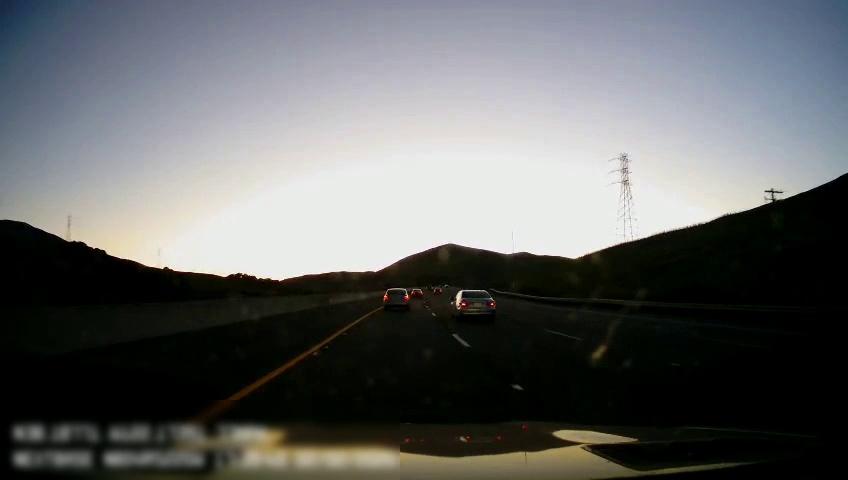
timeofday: Day
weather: Sunny
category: Drivable Space
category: Vehicles | Car
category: Vehicles | Car
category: Vehicles | Car
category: Lanes | Alternate Lane
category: Lanes | Current Lane
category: Lanes | Current Lane
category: Lanes | Alternate Lane
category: Lanes | Alternate Lane